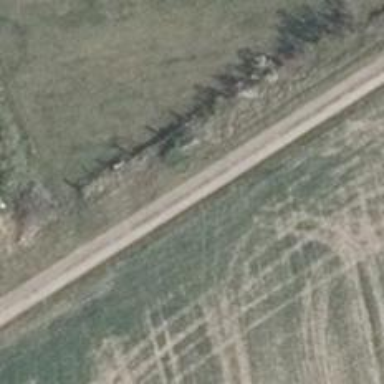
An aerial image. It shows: Sandy track road.